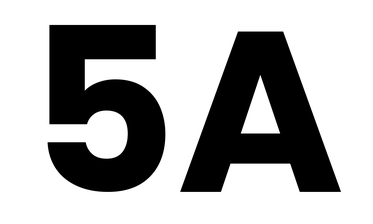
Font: Poppins-Bold